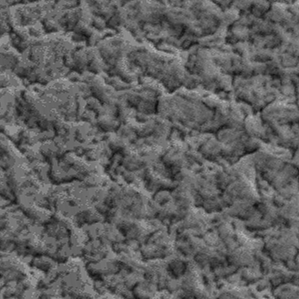
Label: frost